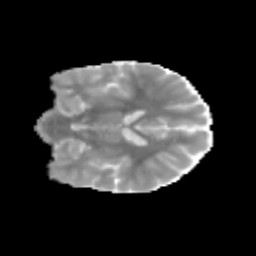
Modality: MD
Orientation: coronal
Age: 9
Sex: male
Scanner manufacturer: siemens
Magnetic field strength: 3 T
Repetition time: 3.8 s
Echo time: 0.07 s